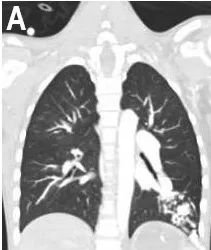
Computed tomography chest image showing pulmonary arteriovenous malformations in the left lower lobe. Posterior-anterior view.
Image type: radiology (ct)